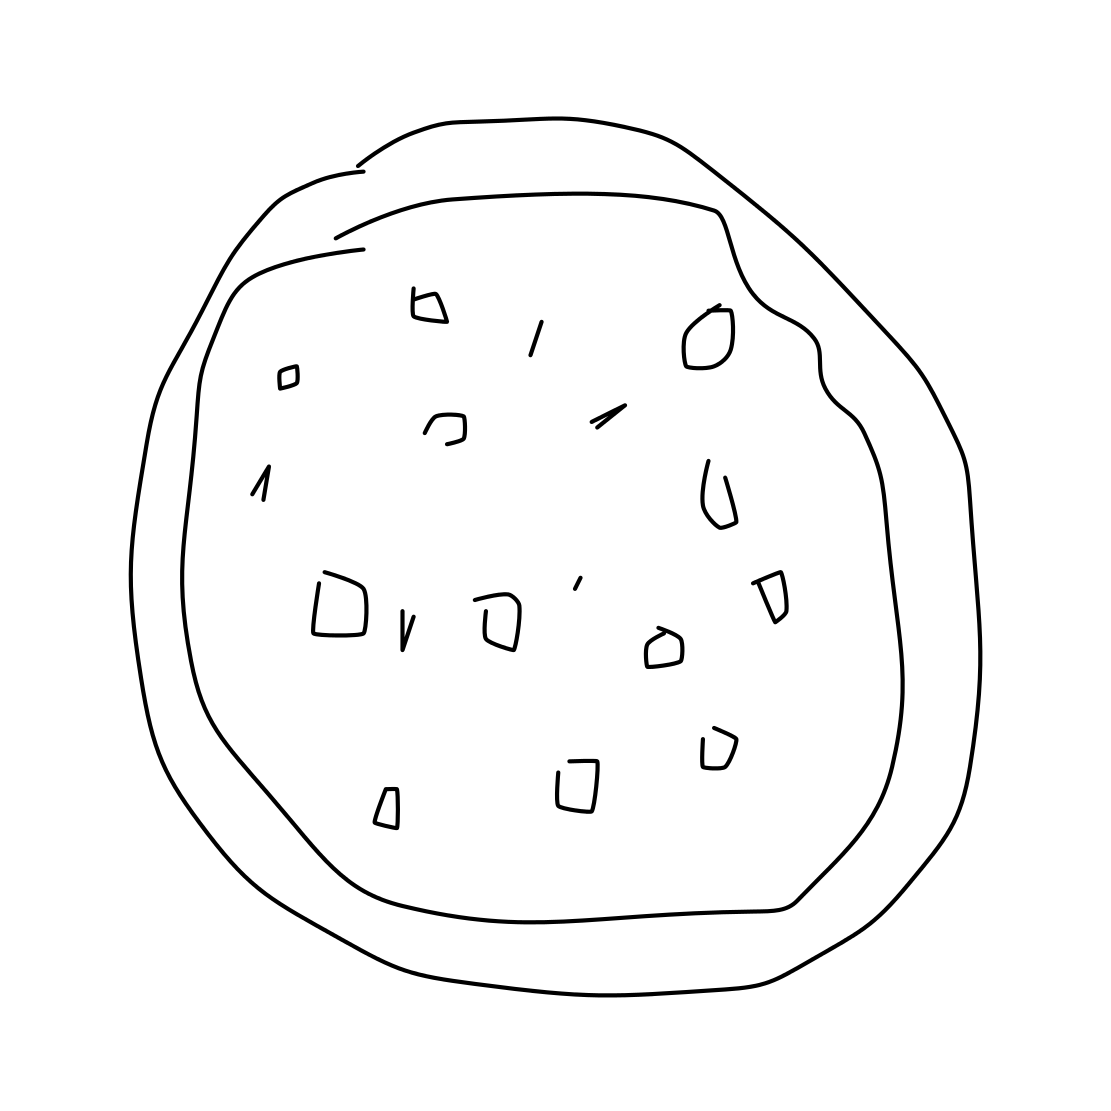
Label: pizza